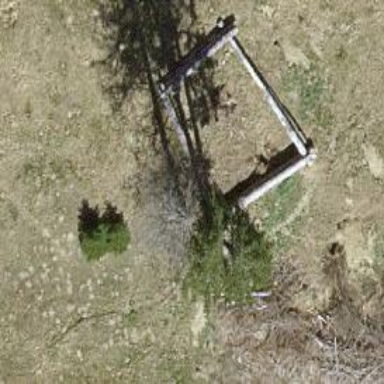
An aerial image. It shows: Single tag "natural: tree."